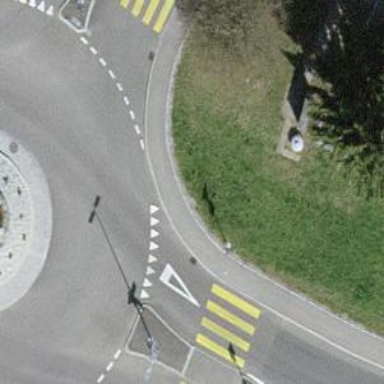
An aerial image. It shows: Road with "give way" sign.